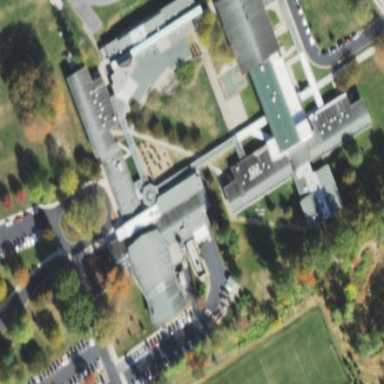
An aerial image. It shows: School building.